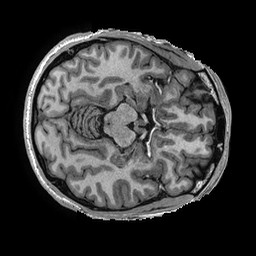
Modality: T1w
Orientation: axial
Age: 39
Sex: male
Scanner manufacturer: ge
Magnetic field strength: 3 T
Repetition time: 0.006952 s
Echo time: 0.00292 s